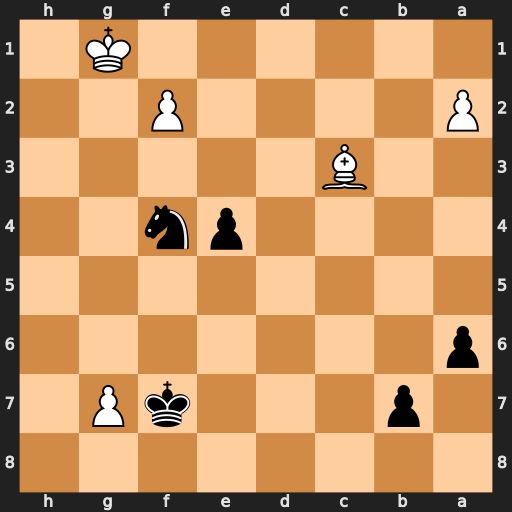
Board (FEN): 8/1p3kP1/p7/8/4pn2/2B5/P4P2/6K1
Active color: b
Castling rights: -
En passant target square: -
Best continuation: Ne2+ Kg2 Nxc3 g8=Q+ Kxg8